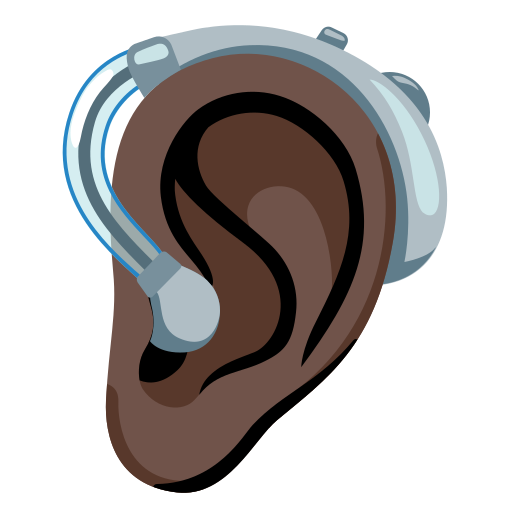
Emoji: 🦻🏿